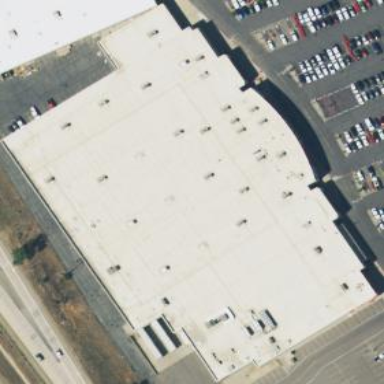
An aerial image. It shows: Department store building.